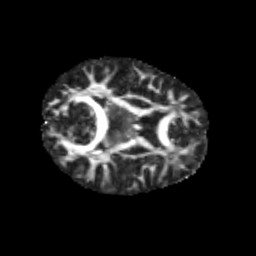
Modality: FA
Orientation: axial
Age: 11
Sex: male
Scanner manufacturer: siemens
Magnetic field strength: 3 T
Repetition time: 3.8 s
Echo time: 0.07 s